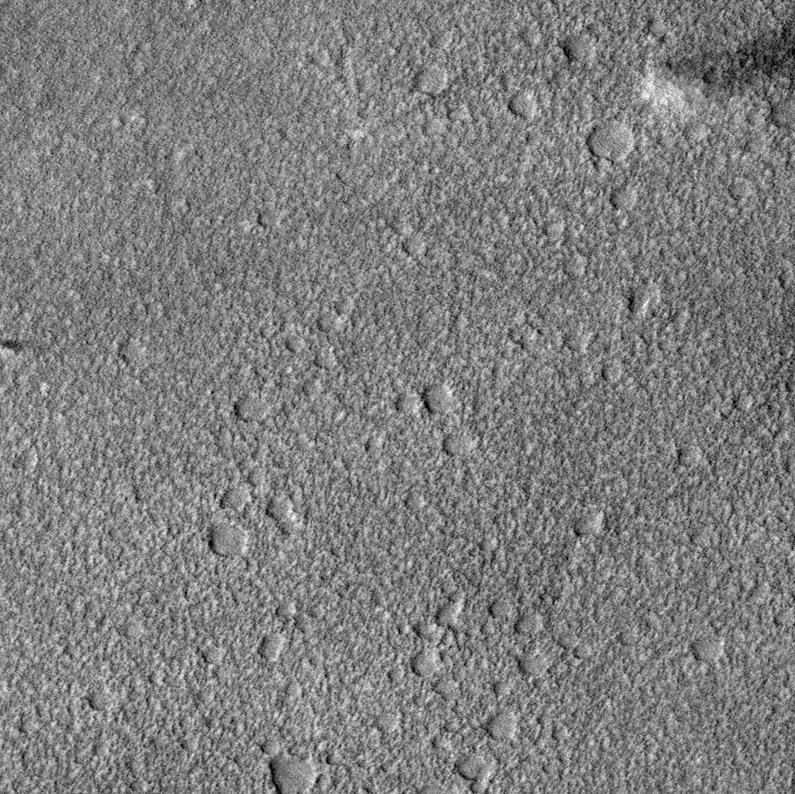
Label: dustdevil